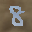
Label: 8